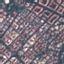
Land use / land cover: Residential